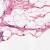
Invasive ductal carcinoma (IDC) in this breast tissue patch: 0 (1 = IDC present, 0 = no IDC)